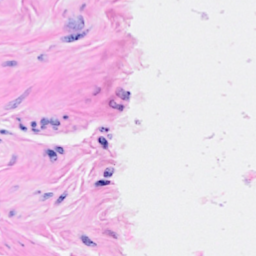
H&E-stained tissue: Breast